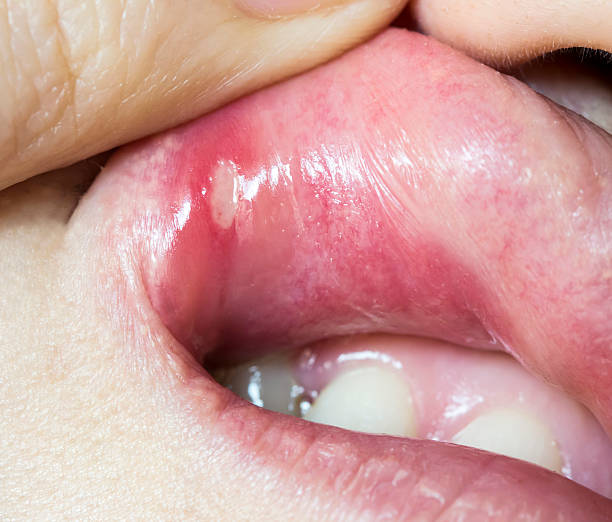
Condition: Mouth Ulcer